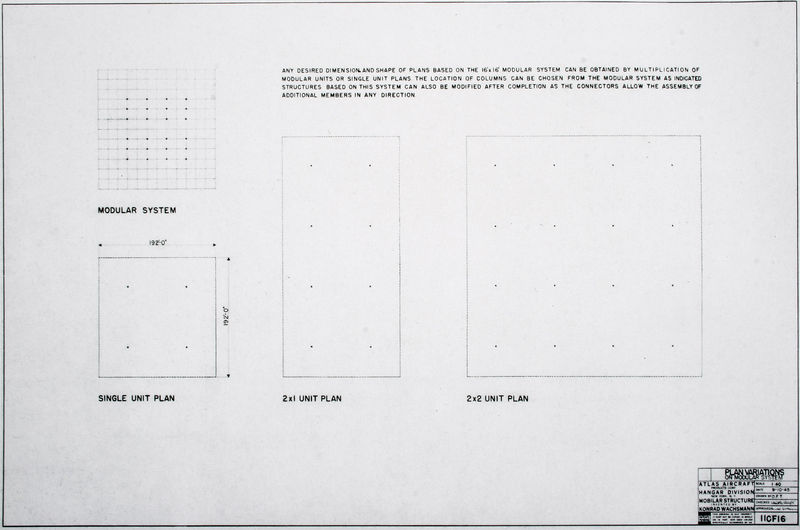
Titel: Hangar-Konstruktionen für Atlas Aircraft (Mobilar Structure), Modularer Systemplan für Stützabstände
Künstler: Konrad Wachsmann
Standort: New York
Schlagwörter: weiß, grau, schwarz, skizze, zeichnung, architektur, rahmen, gitter, schrift, grafik, graphik, linien, rechtecke, punkte, tusche, rechteck, linie, druck, seite, schwarzweiß, text, entwurf, quadrate, konstruktion, plan, quadrat, englisch, pfeile, raster, beschreibung, grundriss, skala, maße, massangaben, rasterung, gitternetz, system, module, architecture, beschritung, mathemathics, physics, rechenkästchen